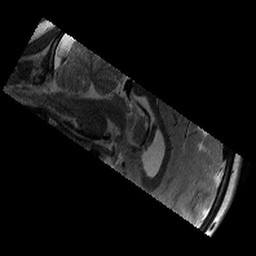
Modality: T2w
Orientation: sagittal
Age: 11
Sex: male
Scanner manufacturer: siemens
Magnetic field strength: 3 T
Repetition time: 9.23 s
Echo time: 0.067 s